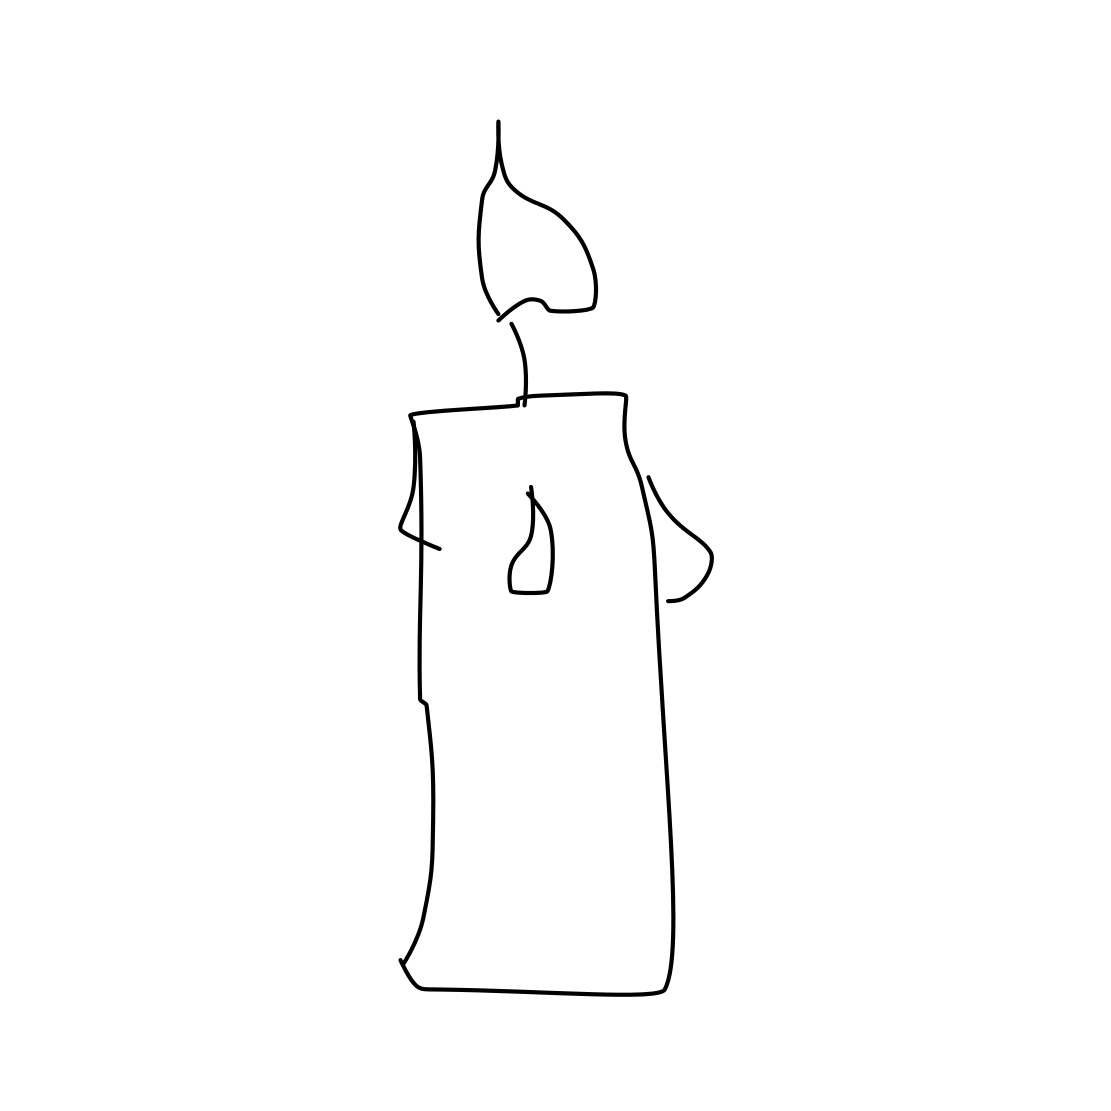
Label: candle